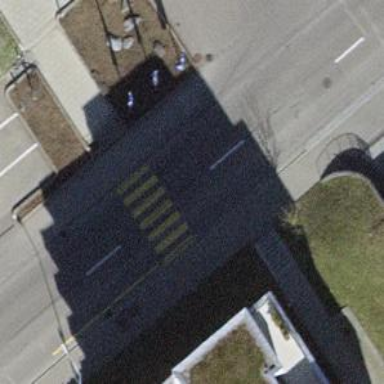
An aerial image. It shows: Uncontrolled road crossing.